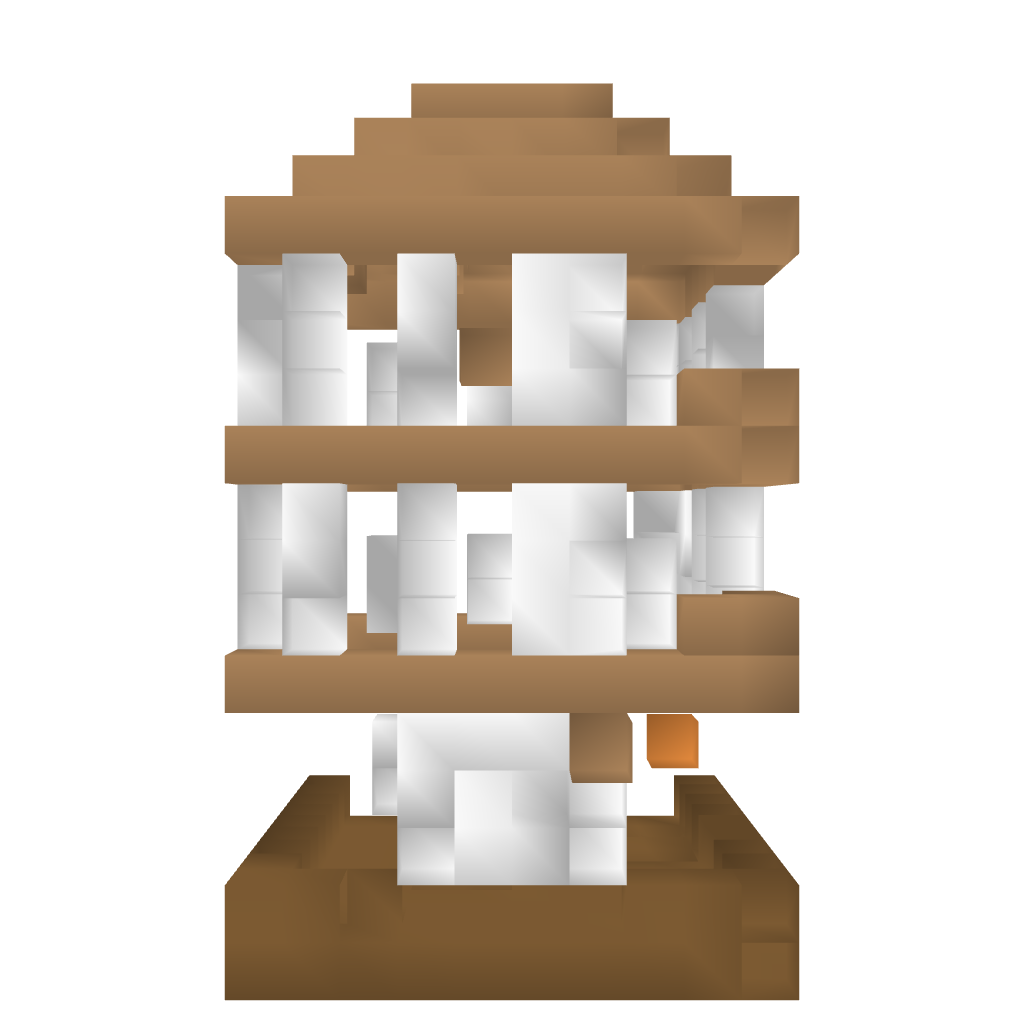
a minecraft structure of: luxury apartment bad low quality